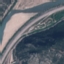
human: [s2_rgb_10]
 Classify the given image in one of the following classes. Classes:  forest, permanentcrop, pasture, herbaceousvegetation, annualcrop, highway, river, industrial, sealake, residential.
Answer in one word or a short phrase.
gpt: Highway